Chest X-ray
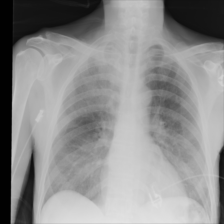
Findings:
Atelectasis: negative
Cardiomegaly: negative
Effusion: negative
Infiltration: positive
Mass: negative
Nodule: negative
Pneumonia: negative
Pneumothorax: positive
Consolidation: negative
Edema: negative
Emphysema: negative
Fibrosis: negative
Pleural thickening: negative
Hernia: negative